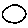
Label: circle